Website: lowes
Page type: account-selection
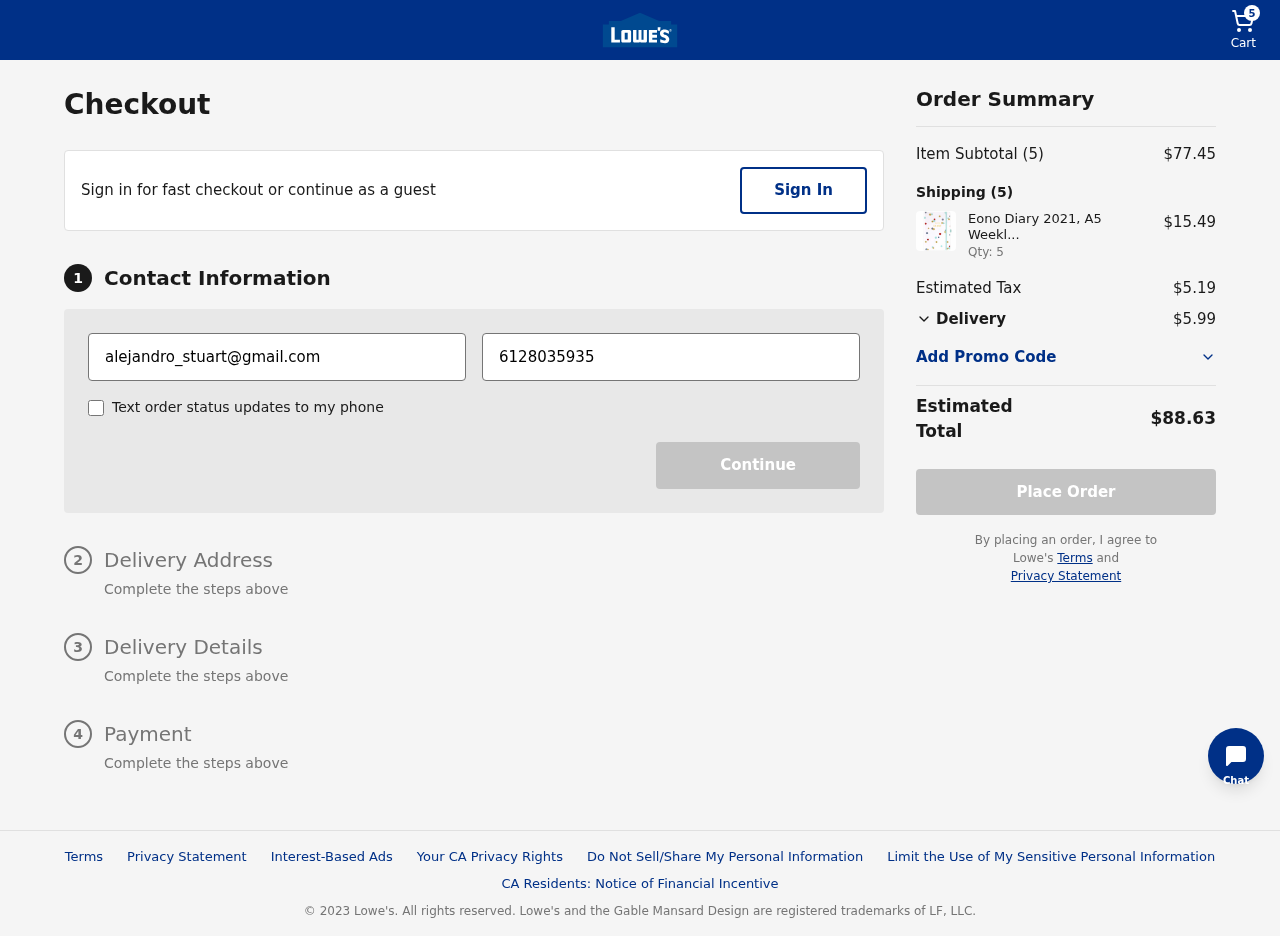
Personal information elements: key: PII_EMAIL
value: alejandro_stuart@gmail.com
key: PII_PHONE
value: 6128035935
Product elements: key: PRODUCT1_NAME
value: Eono Diary 2021, A5 Weekly Planner from January to December 2021 with Hardcover, Pen Loop and Back P
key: PRODUCT1_PRICE
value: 15.49
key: PRODUCT1_QUANTITY
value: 5
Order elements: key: ORDER_NUM_ITEMS
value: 5
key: ORDER_SUBTOTAL
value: $77.45
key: ORDER_TAX
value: $5.19
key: ORDER_SHIPPING_COST
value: $5.99
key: ORDER_TOTAL
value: $88.63